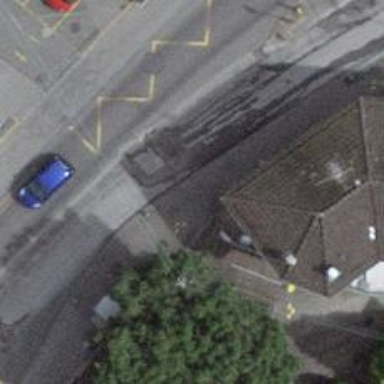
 serving as platform for public transportation."